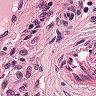
Metastatic tissue present: no